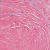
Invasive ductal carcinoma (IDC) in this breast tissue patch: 0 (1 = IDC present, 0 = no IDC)